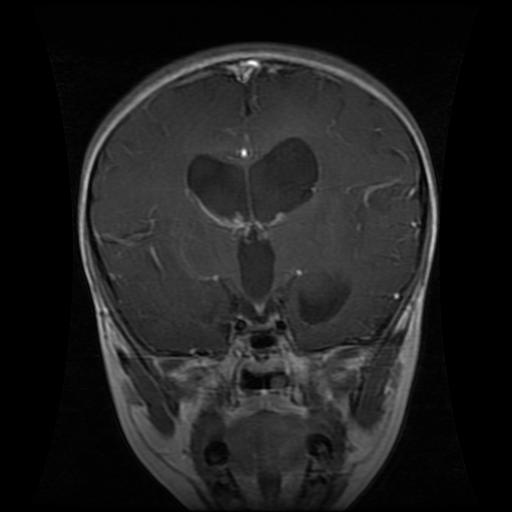
Label: glioma